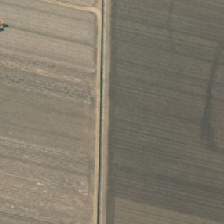
Land cover: shortrotation_cropland